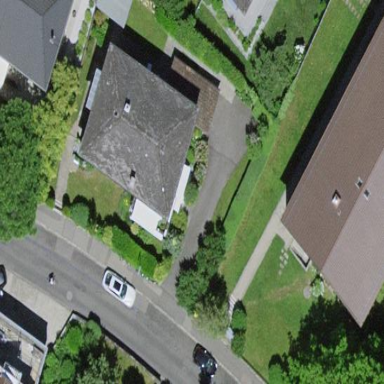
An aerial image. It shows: Building with hipped roof.